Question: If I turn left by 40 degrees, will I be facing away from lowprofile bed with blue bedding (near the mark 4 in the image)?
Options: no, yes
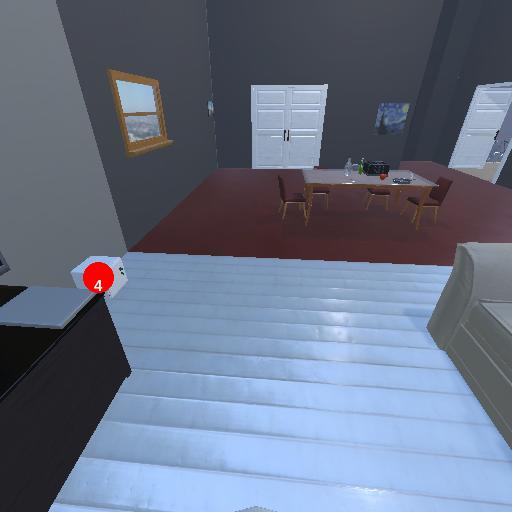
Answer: no